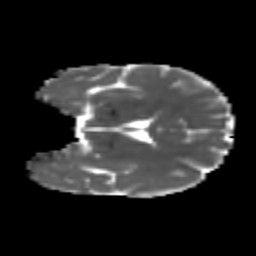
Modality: MD
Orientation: coronal
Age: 29
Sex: male
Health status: healthy